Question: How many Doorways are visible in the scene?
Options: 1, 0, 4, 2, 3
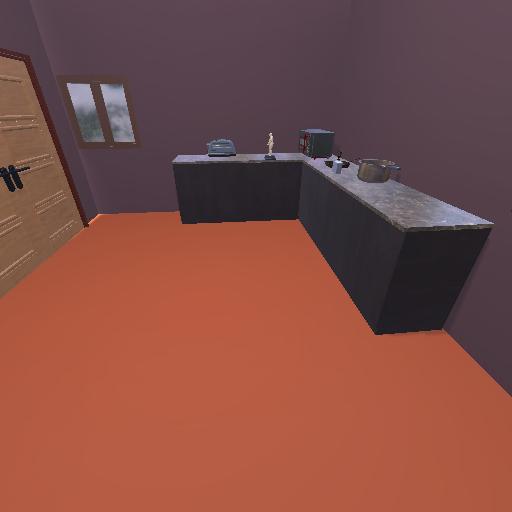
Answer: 1